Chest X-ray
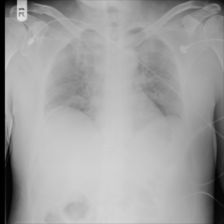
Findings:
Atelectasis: negative
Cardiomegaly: negative
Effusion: negative
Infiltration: negative
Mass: negative
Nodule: negative
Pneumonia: negative
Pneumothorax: negative
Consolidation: negative
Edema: negative
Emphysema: negative
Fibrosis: negative
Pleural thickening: negative
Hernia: negative